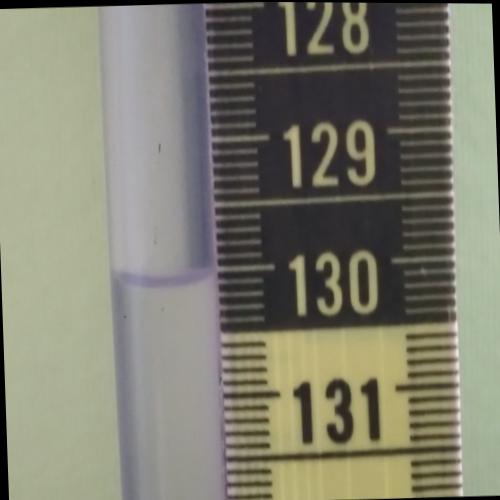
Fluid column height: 130.1 cm